Aerial crown-view tile of a tropical tree (Barro Colorado Island, Panama), acquired 20240813:
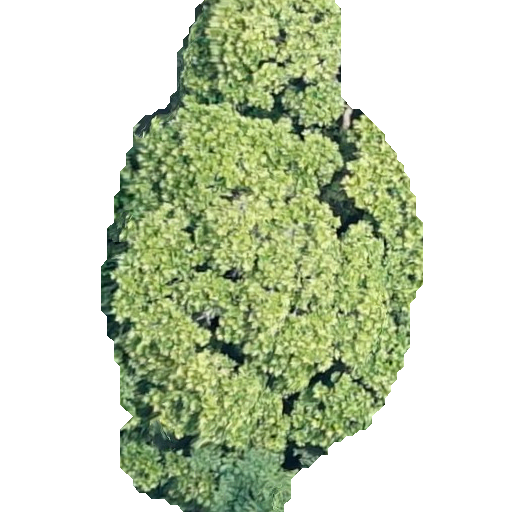
Species: Anacardium excelsum
GBIF accepted scientific name: Anacardium excelsum
Crown area: 189.025 m²